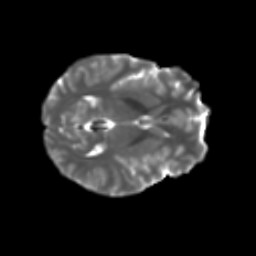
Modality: T2w
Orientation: axial
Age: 24
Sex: female
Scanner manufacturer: ge
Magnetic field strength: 3 T
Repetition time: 7.8 s
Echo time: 0.0606 s